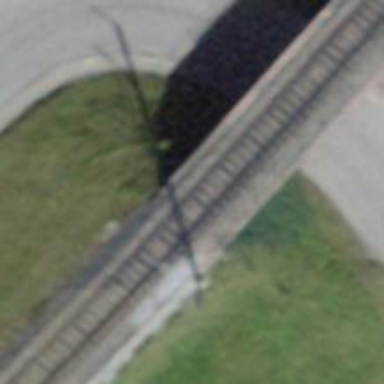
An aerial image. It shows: Single-track railway bridge with contact lines for electrification.